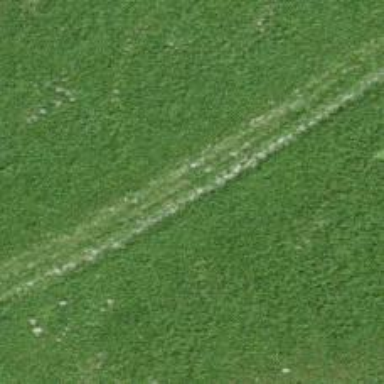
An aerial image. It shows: Track with grade 4 track type.